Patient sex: M
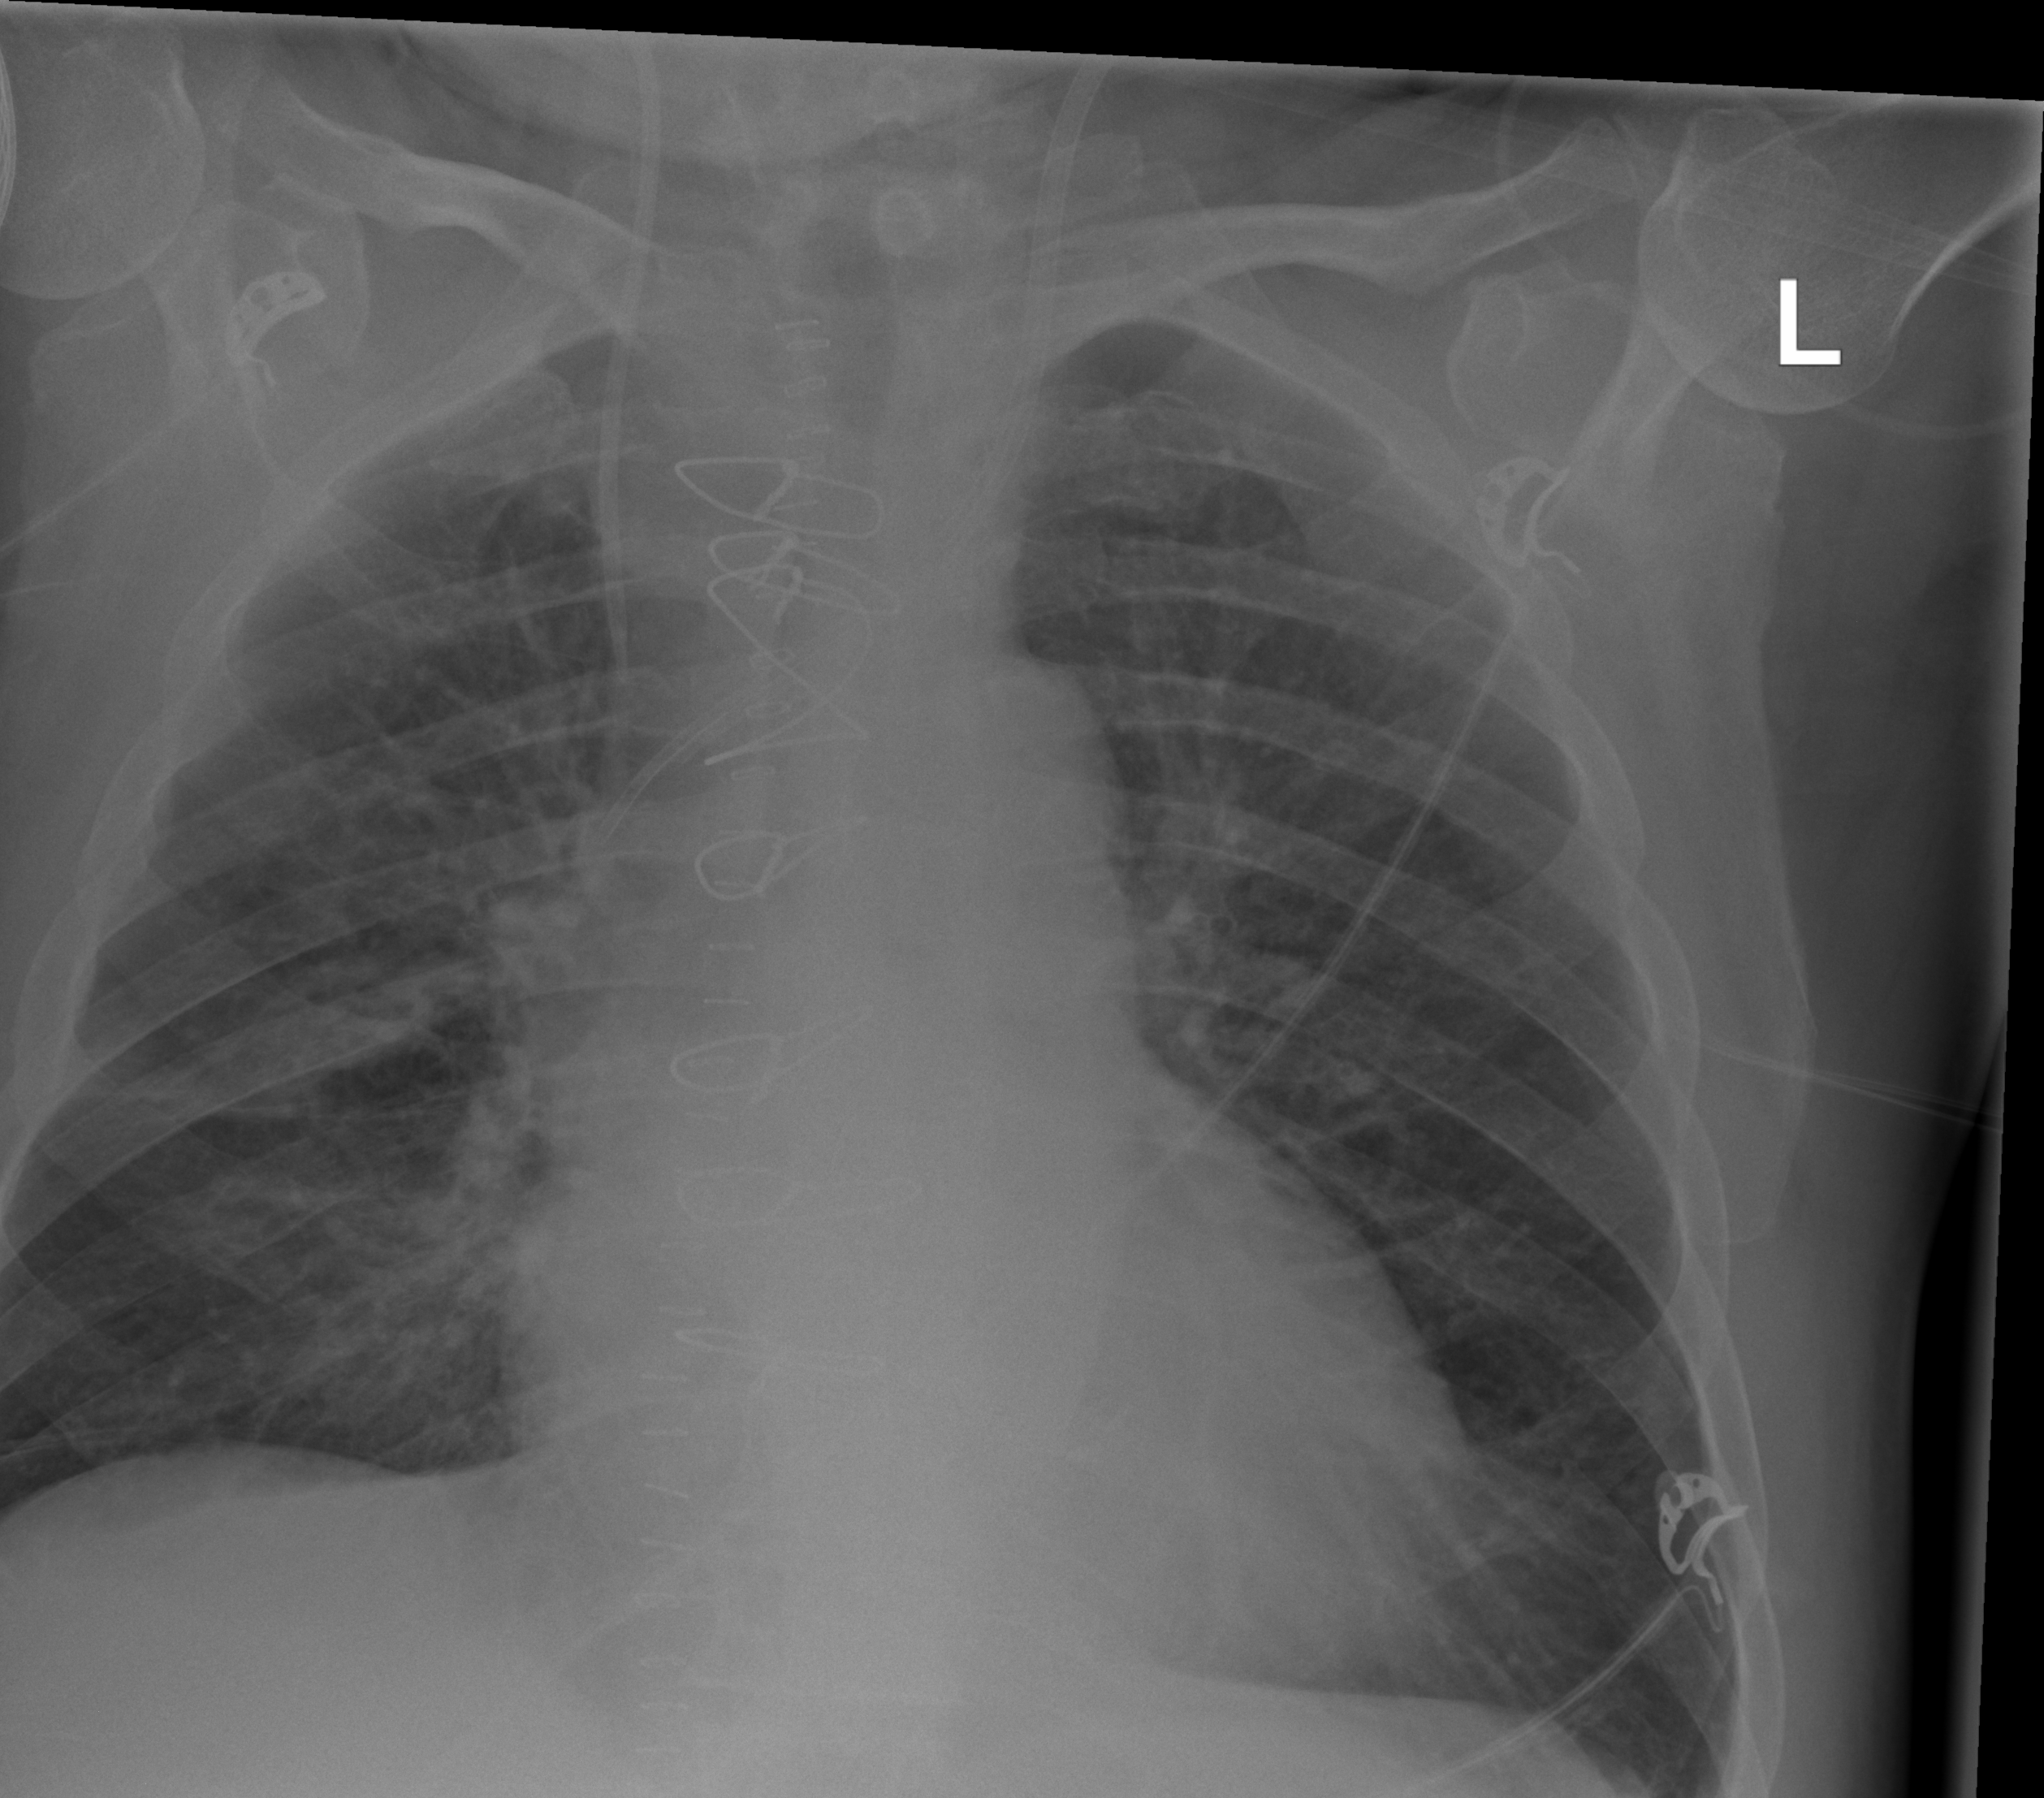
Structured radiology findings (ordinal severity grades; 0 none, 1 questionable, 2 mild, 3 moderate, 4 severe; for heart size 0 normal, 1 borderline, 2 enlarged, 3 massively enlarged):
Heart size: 2
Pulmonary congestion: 2
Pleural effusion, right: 0
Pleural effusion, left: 0
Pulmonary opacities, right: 2
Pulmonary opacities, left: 0
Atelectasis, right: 2
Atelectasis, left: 0